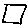
Label: square